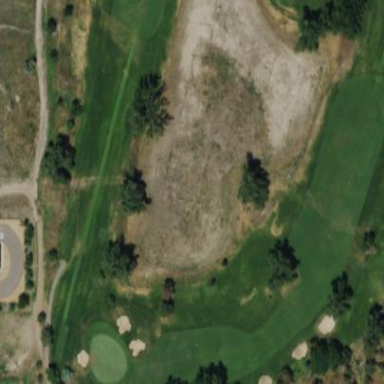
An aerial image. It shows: Scenic golf fairway.